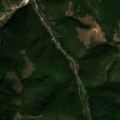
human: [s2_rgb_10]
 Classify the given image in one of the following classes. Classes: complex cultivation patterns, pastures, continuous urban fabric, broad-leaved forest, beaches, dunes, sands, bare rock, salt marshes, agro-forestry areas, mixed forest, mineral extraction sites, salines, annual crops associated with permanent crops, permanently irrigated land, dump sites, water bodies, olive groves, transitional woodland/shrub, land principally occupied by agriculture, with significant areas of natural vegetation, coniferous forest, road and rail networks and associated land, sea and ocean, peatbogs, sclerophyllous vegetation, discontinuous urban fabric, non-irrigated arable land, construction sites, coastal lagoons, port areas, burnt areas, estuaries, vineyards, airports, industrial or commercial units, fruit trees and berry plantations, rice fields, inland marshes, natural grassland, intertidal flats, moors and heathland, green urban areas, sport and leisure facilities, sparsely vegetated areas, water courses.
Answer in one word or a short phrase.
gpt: discontinuous urban fabric, complex cultivation patterns, broad-leaved forest, transitional woodland/shrub